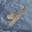
Label: 4